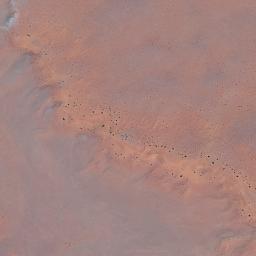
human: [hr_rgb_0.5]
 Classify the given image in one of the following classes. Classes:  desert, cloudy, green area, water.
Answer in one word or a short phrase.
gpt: desert